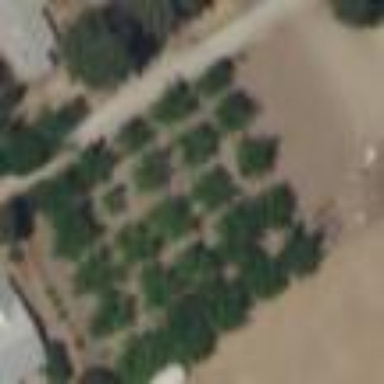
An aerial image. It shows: Orchard.